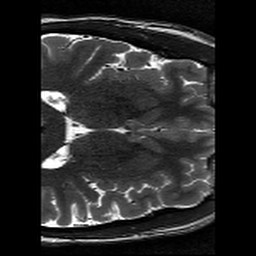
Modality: T2w
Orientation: axial
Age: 23
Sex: male
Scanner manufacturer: siemens
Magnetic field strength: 3 T
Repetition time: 11.39 s
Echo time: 0.09 s